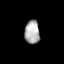
Tissue: lung
Cell type: Epithelial cells
Senescence score: 0.2219
Nuclear area (px): 346
Mean DAPI intensity: 171.393